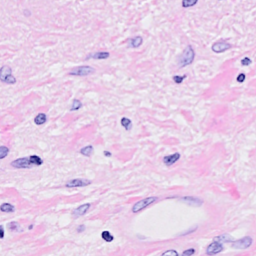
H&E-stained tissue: Breast